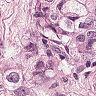
Metastatic tissue present: yes